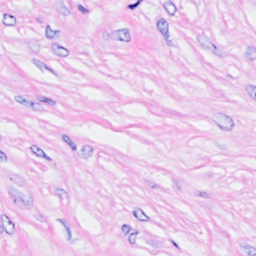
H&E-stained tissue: Breast